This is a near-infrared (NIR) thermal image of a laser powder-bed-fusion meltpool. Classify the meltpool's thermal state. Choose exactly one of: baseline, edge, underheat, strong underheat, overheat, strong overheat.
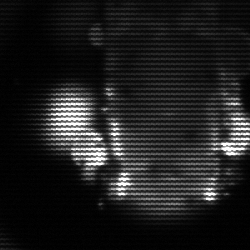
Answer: strong underheat